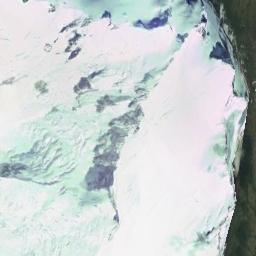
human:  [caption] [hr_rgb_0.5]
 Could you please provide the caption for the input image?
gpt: A snow-covered mountain covered in large areas .

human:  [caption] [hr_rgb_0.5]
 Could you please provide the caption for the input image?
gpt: The snowberg is covered with glaciers .

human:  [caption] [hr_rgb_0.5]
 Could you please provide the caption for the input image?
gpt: There is a lot of snow on the snowberg .

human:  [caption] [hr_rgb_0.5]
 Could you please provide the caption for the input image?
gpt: The snow berg is consist of bare land and white snow .

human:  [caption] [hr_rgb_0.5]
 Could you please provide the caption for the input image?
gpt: There are full of snow on the snowberg .